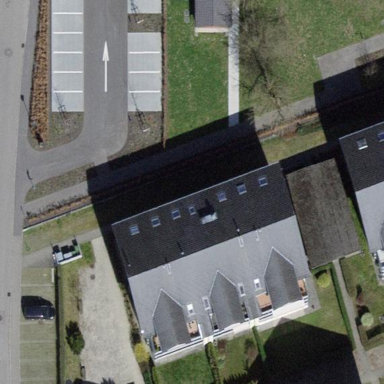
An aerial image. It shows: Building with tiled roof.